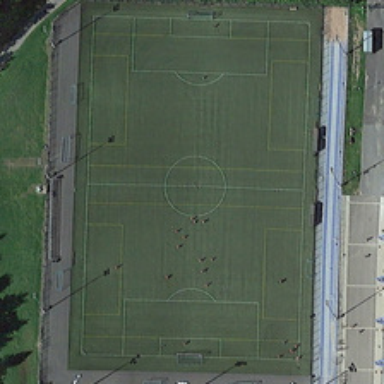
Near the green basketball court is a red badminton court .